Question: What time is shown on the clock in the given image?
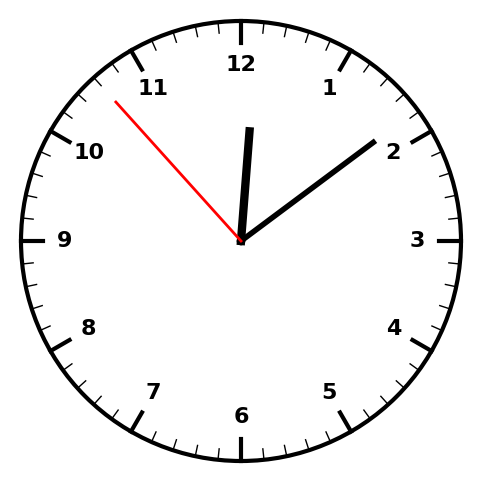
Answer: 12:08:53